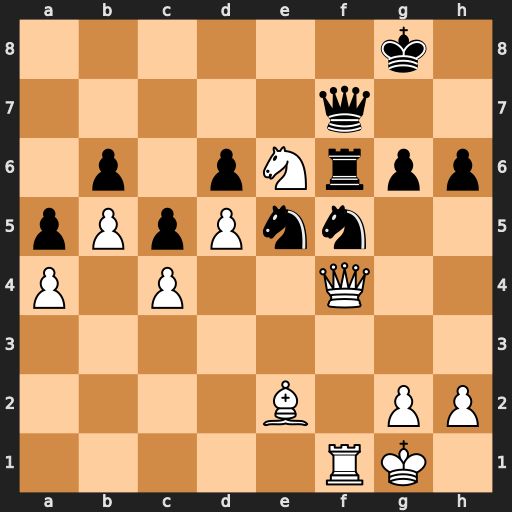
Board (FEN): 6k1/5q2/1p1pNrpp/pPpPnn2/P1P2Q2/8/4B1PP/5RK1
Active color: w
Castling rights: -
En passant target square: -
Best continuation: g4 Nd4 Qxf6 Qxf6 Rxf6